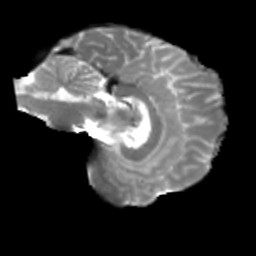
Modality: T2w
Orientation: sagittal
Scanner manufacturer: siemens
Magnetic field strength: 3 T
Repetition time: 4 s
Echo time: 0.0594 s